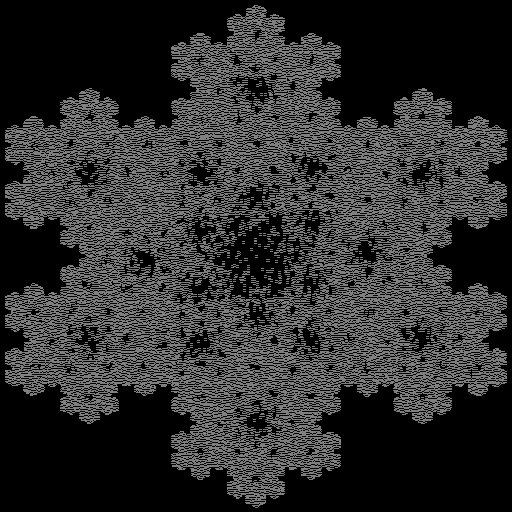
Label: koch_snowflake